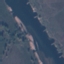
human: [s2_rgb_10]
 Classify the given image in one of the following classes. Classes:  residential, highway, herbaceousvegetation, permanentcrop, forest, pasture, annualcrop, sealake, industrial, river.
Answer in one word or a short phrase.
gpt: River